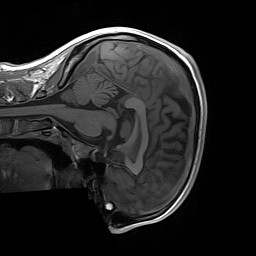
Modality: T1w
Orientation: sagittal